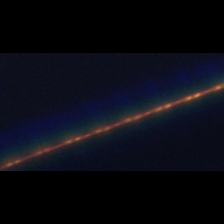
Taxon: Psuedo-nitzschia
Group: Diatoms